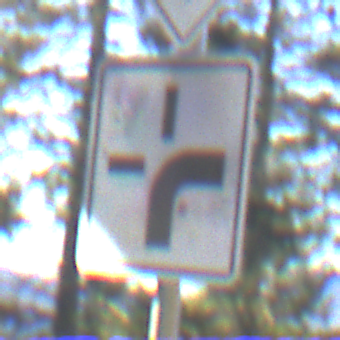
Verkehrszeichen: VerlaufVorfahrtsstrasse3
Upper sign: Vorfahrtsstrasse
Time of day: MorningAfternoon
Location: Outdoor (Nature)
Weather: Clear
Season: Winter
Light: Natural